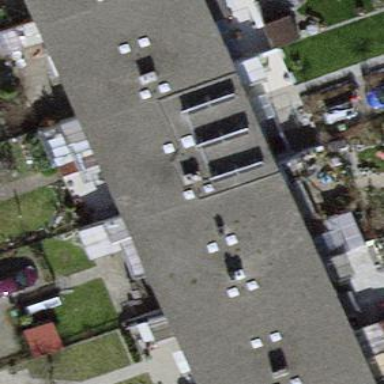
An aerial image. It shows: House with flat roof.